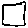
Label: square